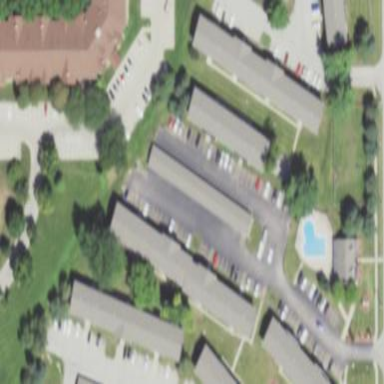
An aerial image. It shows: View of apartment building.